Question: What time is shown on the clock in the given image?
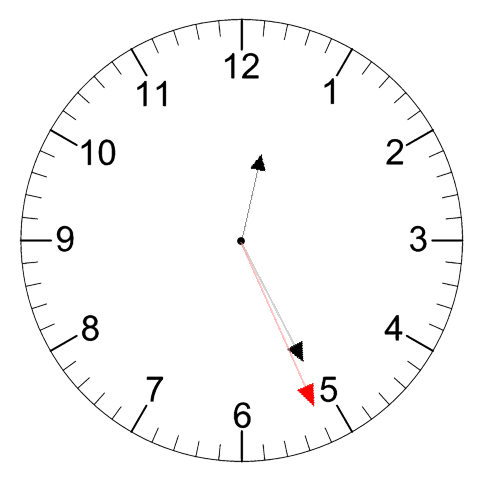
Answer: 12:25:26